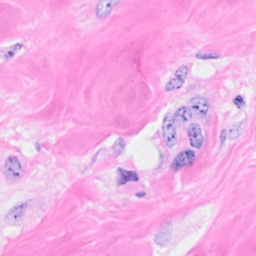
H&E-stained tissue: Breast